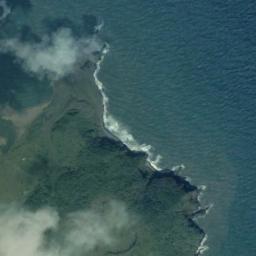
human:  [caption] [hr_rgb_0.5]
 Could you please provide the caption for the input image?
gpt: There aren't many green plants near the beach .

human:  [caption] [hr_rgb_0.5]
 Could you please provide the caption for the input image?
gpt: The grass is beside the beach .

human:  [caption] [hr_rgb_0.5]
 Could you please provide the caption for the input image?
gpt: White, Green mixed coast and gray-blue water .

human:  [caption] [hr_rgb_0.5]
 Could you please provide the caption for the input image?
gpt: The beach consists of blue seawater and a coast with trees .

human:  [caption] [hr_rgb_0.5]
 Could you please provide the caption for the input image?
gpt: The beach is an erosion scarp and the beach has a headland .